Interaction volume radius: 10 \u00c5
Interaction volume height: 25 \u00c5
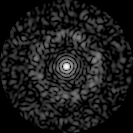
Disorder parameter: 0.8193